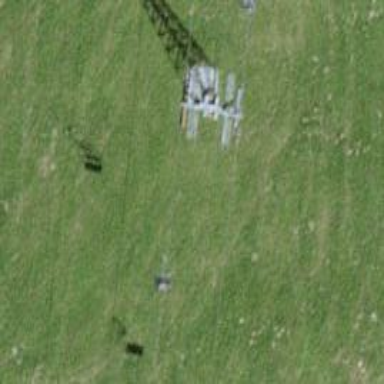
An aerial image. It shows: Pylon for aerialway.